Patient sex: M
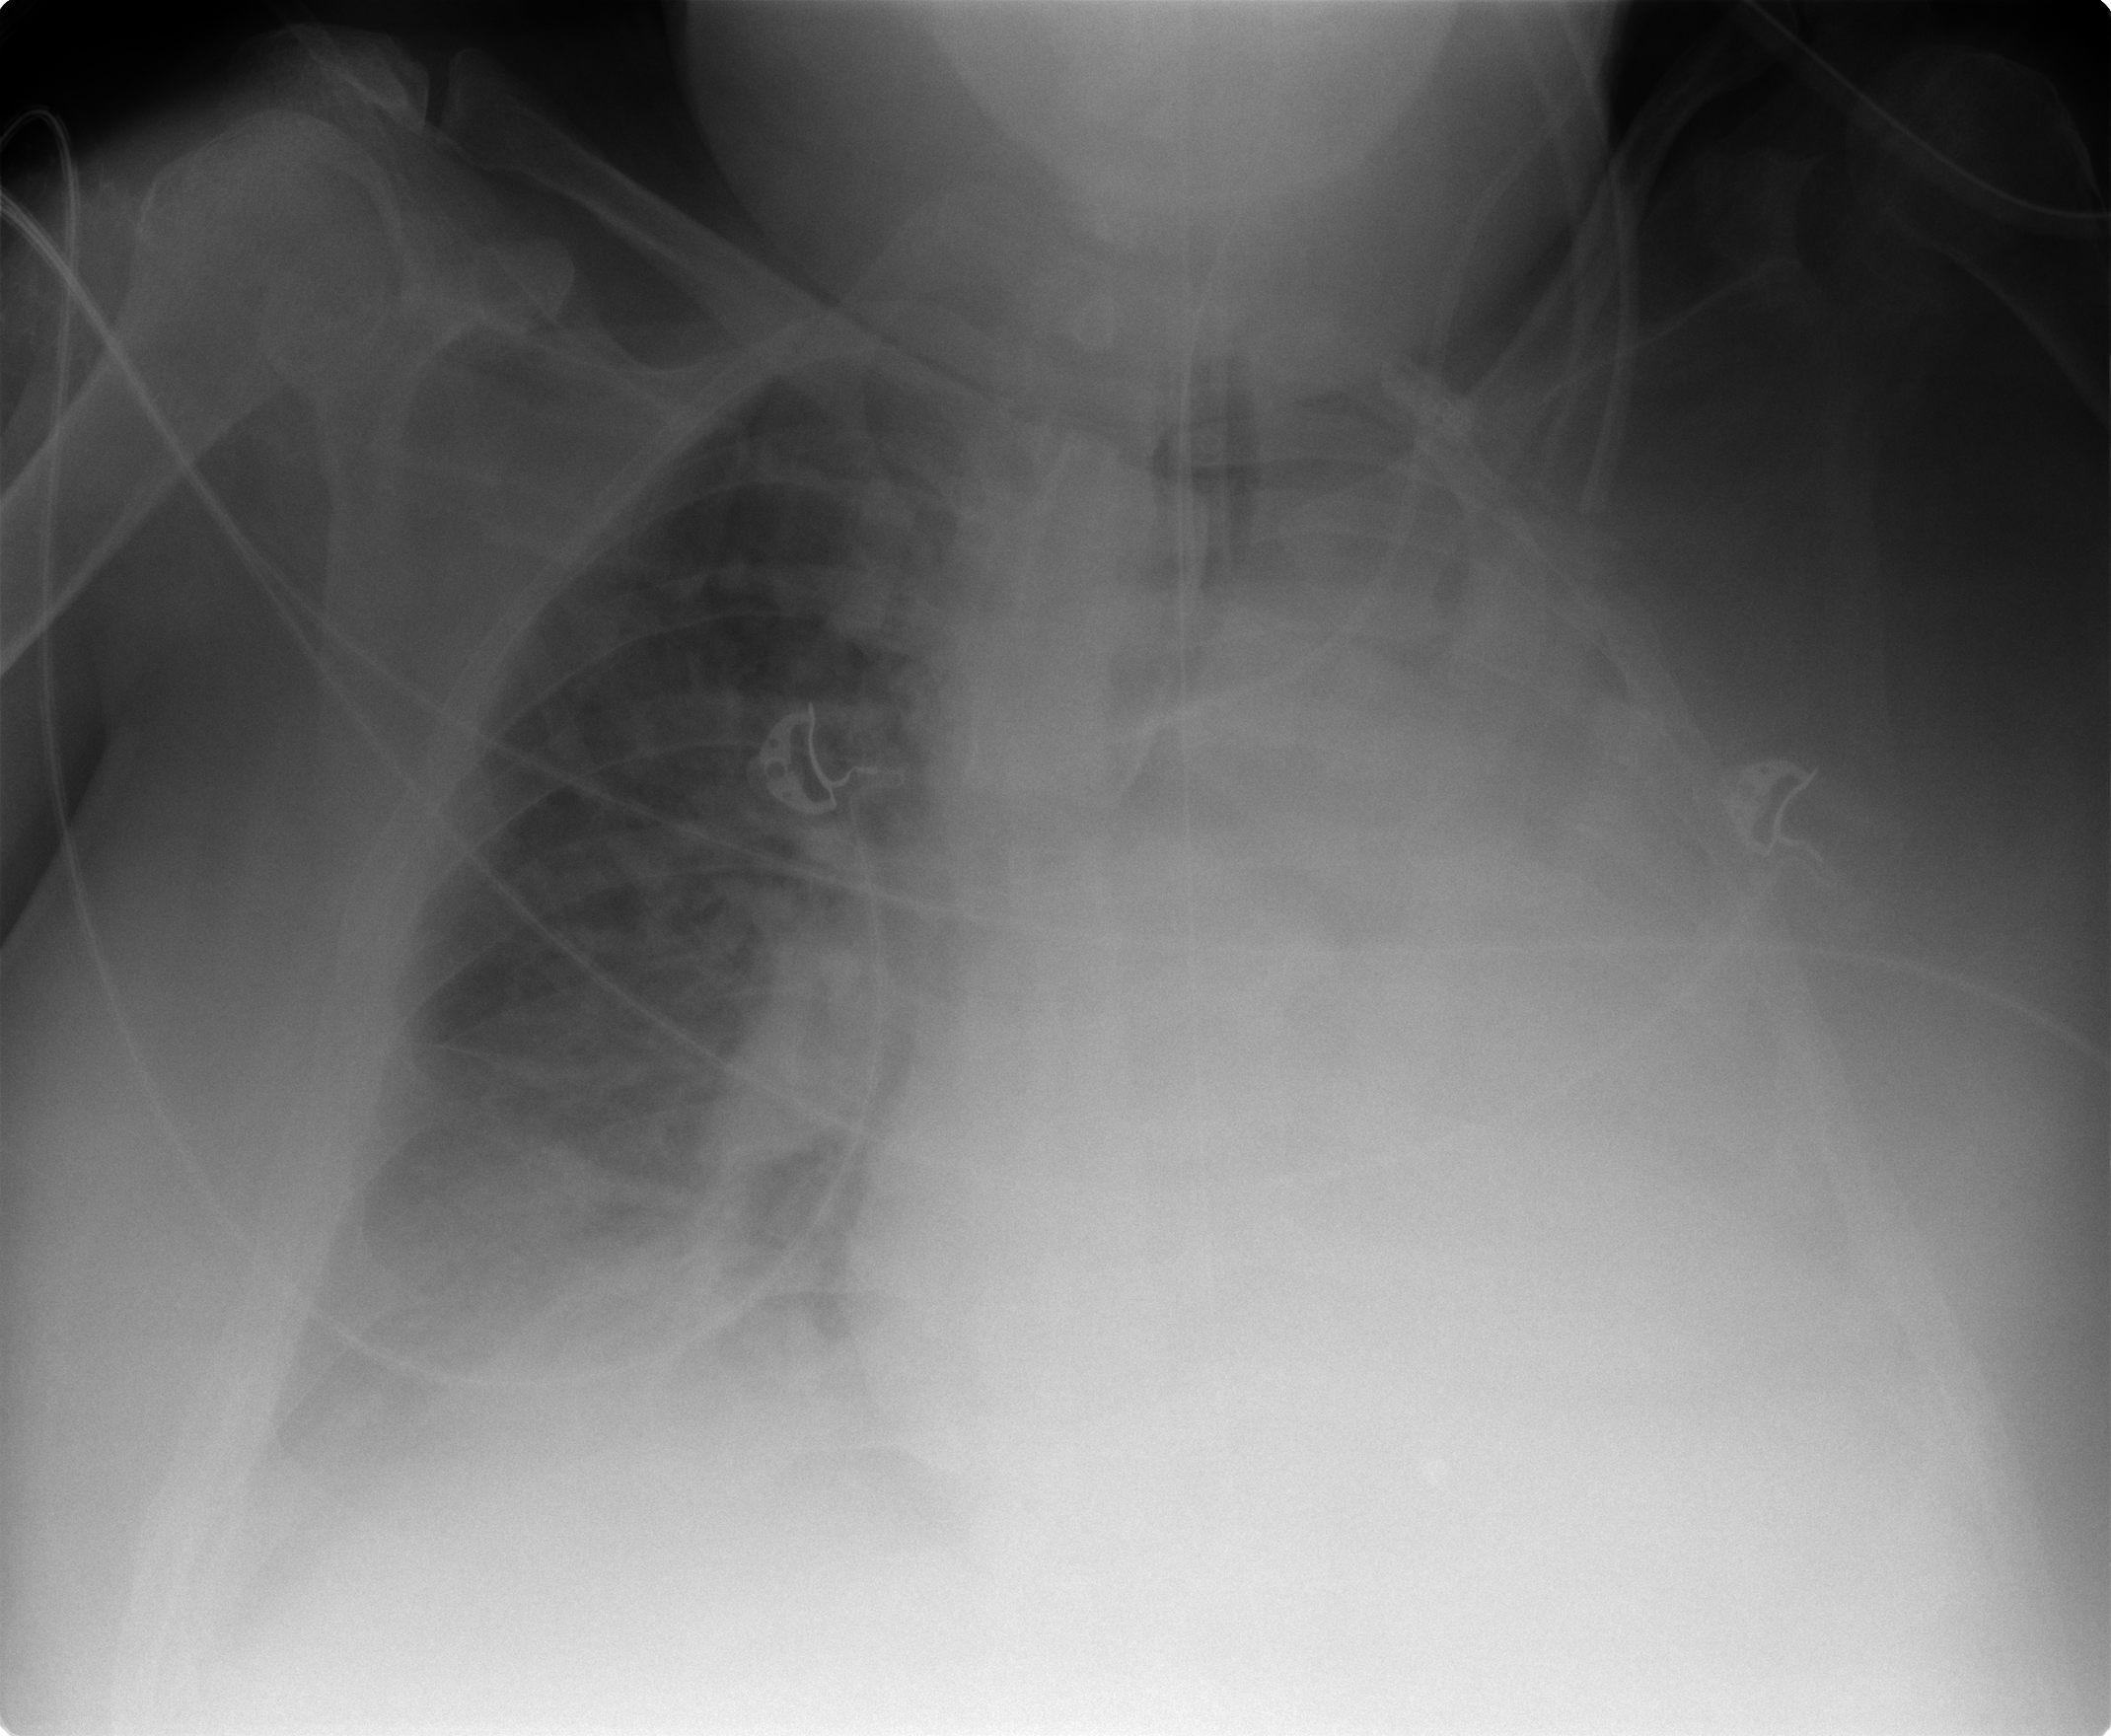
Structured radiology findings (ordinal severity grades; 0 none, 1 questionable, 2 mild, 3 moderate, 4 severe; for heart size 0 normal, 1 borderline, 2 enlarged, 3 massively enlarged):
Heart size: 2
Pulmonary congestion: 2
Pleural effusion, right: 2
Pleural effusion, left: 4
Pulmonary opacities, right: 2
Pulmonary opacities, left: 1
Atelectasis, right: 2
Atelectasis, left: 3